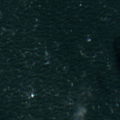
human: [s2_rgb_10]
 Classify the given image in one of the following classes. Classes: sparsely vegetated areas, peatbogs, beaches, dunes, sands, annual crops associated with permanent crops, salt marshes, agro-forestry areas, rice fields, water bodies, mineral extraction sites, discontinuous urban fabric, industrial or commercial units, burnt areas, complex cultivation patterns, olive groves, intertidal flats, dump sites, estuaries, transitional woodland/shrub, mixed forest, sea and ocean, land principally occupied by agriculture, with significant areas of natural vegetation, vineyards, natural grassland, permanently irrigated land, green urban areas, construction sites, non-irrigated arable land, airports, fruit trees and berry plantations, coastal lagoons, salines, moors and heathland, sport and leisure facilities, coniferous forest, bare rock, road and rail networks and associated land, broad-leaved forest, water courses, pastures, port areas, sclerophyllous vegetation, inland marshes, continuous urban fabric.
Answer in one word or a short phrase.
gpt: sea and ocean